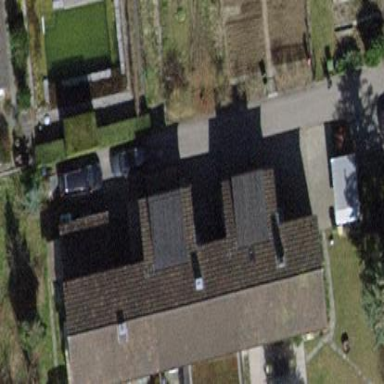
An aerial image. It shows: Building with tiled roof.